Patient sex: F
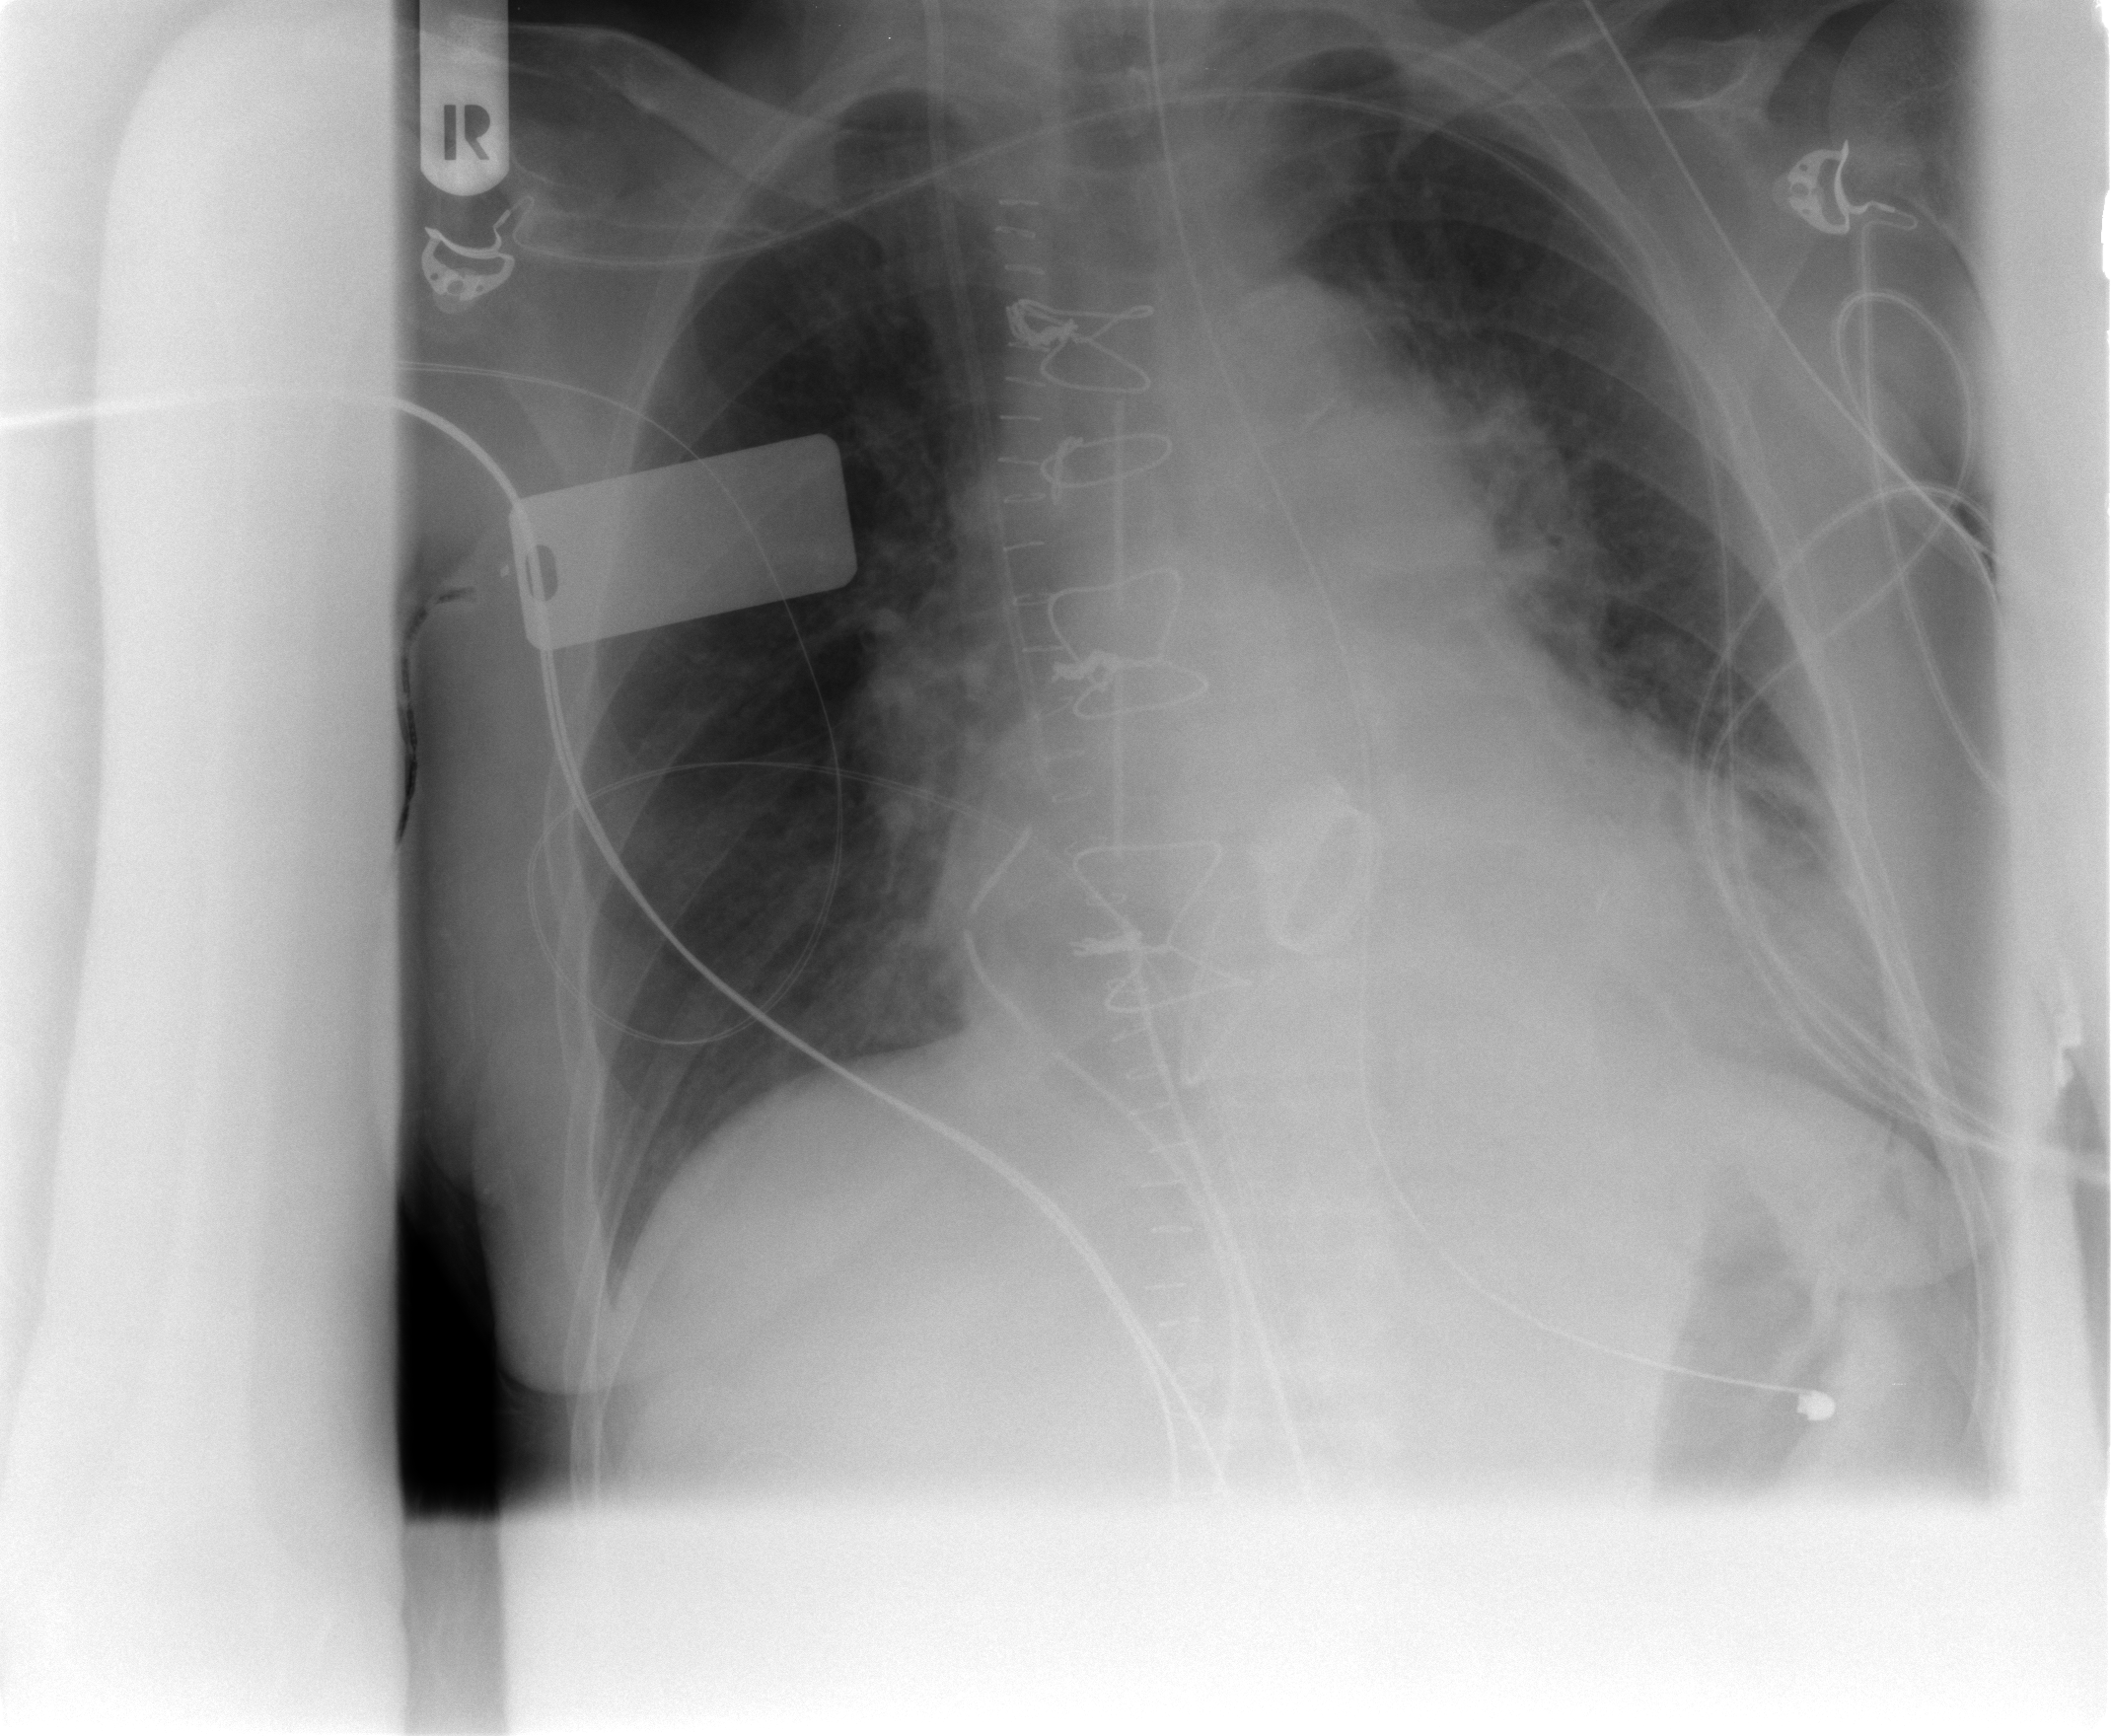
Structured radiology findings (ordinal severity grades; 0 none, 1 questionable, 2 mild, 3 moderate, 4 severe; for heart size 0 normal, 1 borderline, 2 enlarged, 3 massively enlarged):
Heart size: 2
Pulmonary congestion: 2
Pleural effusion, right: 0
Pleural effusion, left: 0
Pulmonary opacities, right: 0
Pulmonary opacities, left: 0
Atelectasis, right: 0
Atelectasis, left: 2